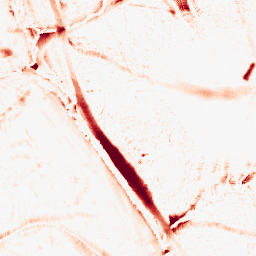
Category: morphological
Decomposition family: morphological_ellipse
Decomposition parameters: operation: opening
width: 20
height: 20
Upsampling method: lanczos
Upsampling parameters: scale: 4
Upsampling scale: 4